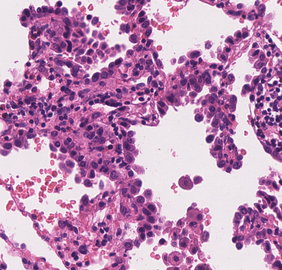
Tumor epithelial tissue: yes
Tumor-associated stroma tissue: yes
Normal tissue: no